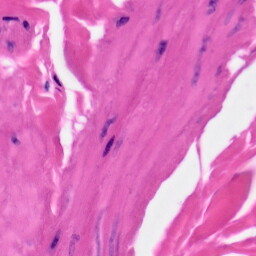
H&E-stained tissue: Skin